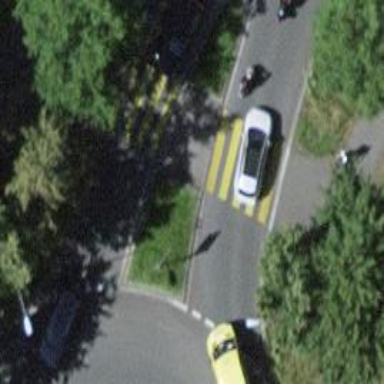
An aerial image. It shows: Kerb barrier.